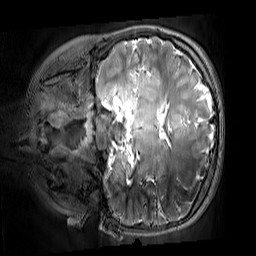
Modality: T2w
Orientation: coronal
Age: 10
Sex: female
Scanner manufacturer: siemens
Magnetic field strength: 3 T
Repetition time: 3.2 s
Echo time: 0.408 s